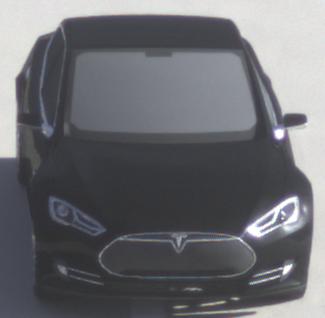
Make: Tesla
Model: Model S 60
Detailed model: Model S
Model produced from: 2013/10
Model produced until: 2014/10
Doors: 5
Color: black
Road condition: dry road
Daytime: morning or afternoon
Contrast: high contrast